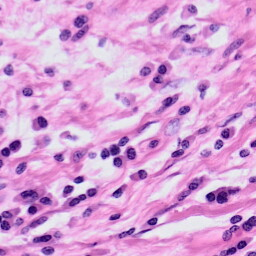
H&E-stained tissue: Skin